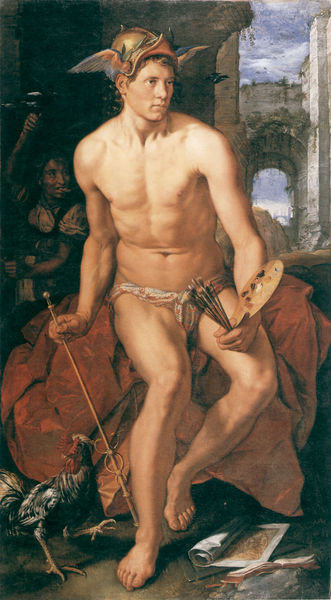
Titel: Merkur
Künstler: Hendrik Goltzius
Institution: Haarlem, Frans Hals Museum
Schlagwörter: akt, blau, flügel, fuß, gemälde, gott, himmel, lendenschurz, mann, nackt, schatten, umhang, vogel, wolken, frau, hut, rot, tuch, haube, malerei, kappe, architektur, bild, herr, stock, papier, bogen, stab, farben, maler, halbnackt, junge, tor, buch, torbogen, helm, krallen, malen, palette, pinsel, heft, mittelalter, florenz, hahn, hermes, huhn, merkur, bote, flügelhelm, farbpalette, rotes gewand, pallete, micheangelo, renaisance, flügelhut, göterbote, wolken+, flügelkappe